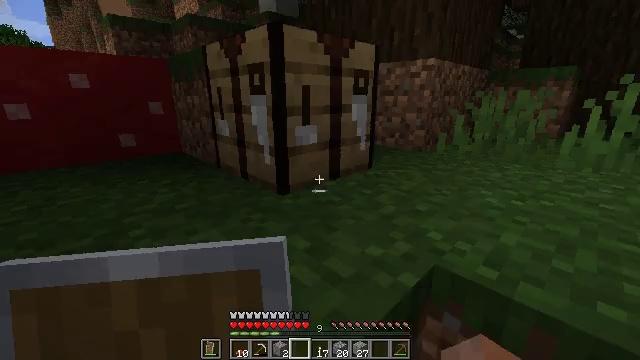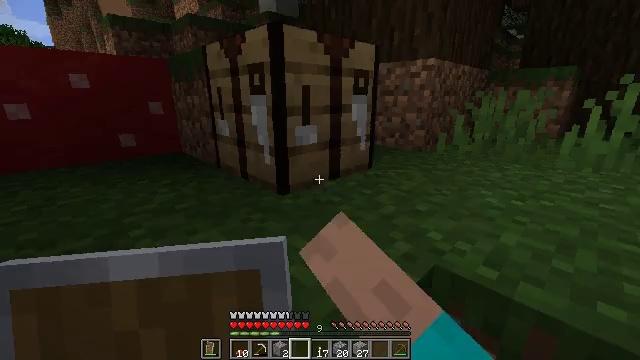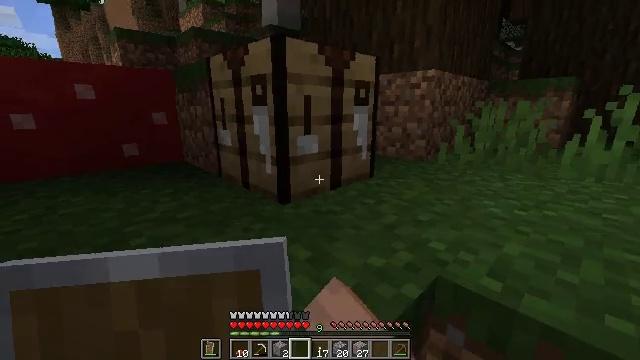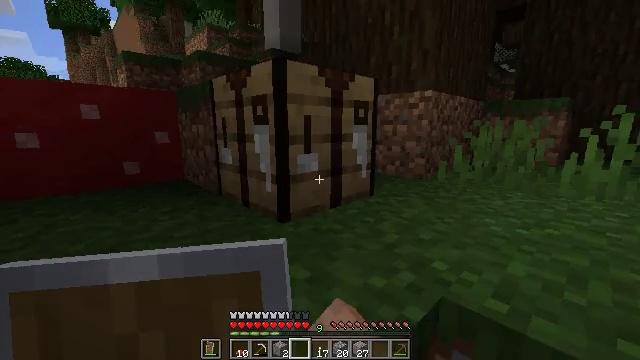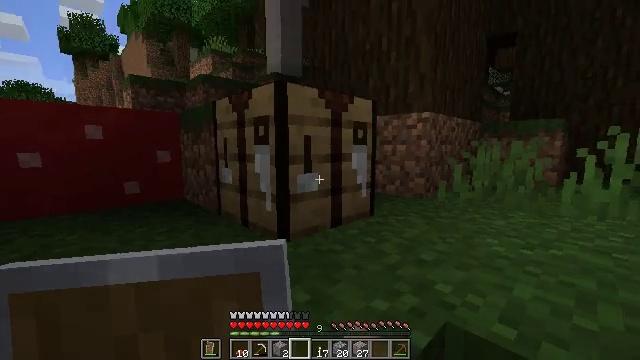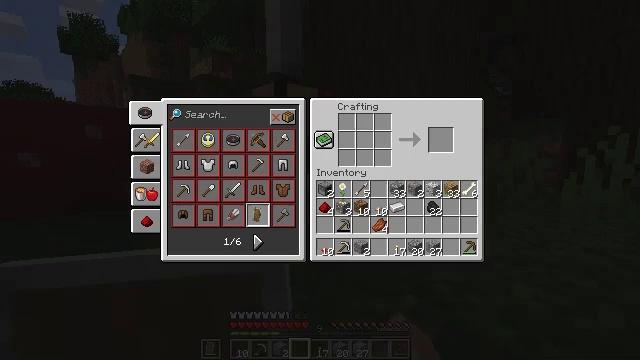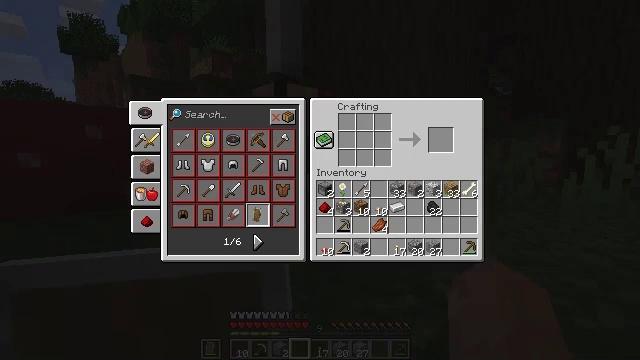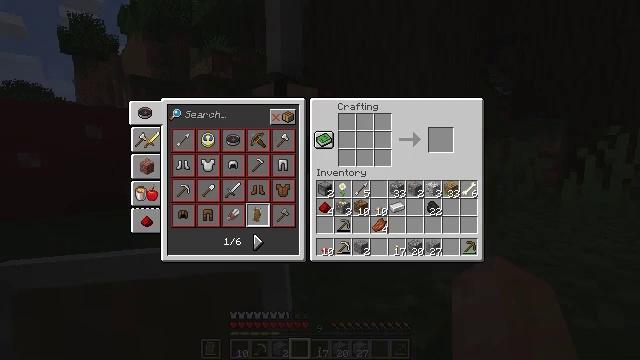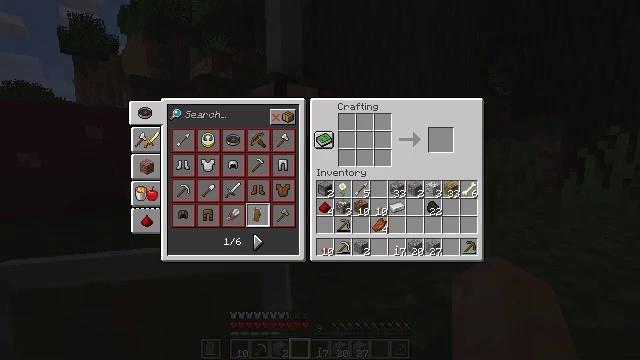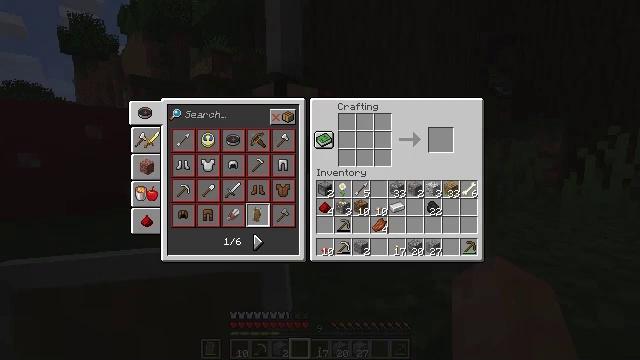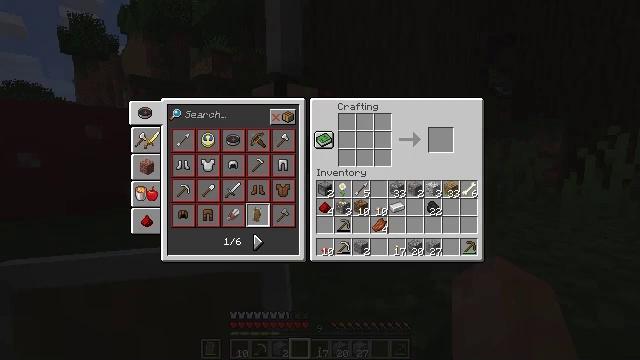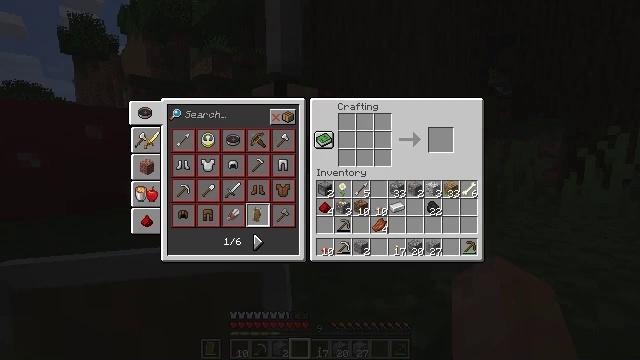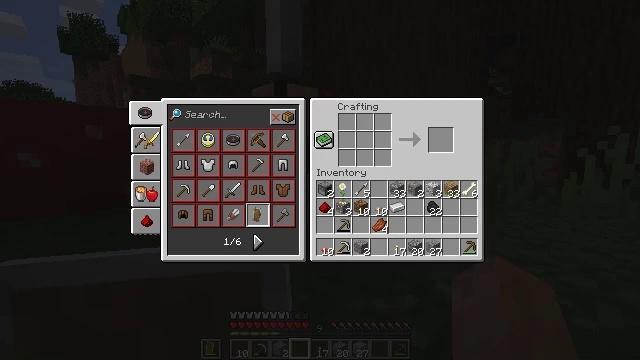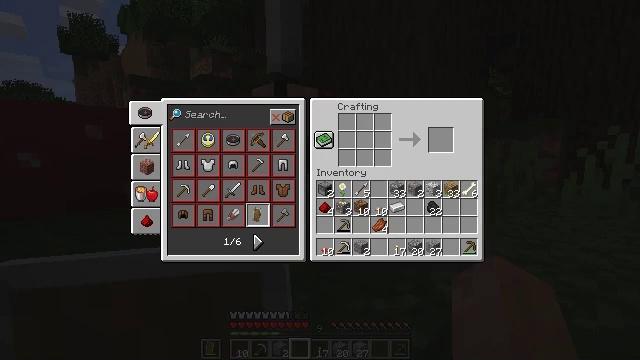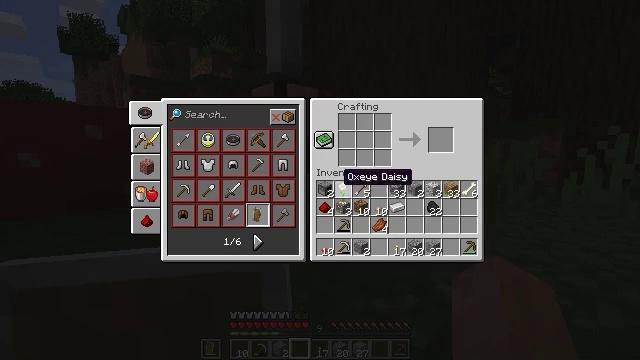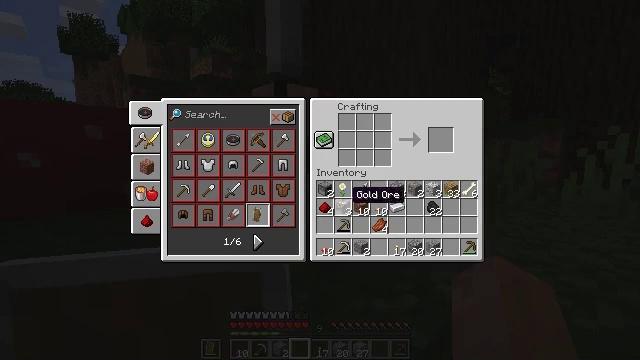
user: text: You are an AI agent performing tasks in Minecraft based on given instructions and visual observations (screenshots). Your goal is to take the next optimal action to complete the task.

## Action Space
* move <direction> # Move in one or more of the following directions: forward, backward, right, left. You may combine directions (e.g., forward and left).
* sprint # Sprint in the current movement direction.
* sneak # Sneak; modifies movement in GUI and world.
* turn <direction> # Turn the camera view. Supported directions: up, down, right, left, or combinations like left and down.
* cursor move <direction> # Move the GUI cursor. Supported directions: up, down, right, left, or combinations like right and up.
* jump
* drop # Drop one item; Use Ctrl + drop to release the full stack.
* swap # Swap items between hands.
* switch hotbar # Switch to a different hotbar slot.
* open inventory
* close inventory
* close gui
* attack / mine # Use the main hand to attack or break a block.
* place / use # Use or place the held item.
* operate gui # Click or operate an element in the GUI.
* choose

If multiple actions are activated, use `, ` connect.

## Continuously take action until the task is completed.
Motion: motion action
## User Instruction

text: Combine materials to craft a bowl.
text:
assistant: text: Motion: use / place
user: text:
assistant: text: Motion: turn up, use / place
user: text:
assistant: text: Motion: turn up
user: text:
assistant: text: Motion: turn up
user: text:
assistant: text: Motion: cursor move up, open gui
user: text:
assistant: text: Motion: no_op
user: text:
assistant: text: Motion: no_op
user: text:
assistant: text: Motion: no_op
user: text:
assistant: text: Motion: no_op
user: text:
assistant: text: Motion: no_op
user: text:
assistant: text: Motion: no_op
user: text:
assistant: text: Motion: no_op
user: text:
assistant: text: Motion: no_op
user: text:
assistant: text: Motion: cursor move right and down
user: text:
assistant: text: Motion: cursor move right and down
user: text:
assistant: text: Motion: cursor move right and down
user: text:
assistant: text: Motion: cursor move right
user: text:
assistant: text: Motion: no_op
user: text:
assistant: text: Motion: cursor move right
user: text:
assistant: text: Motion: cursor move right and up
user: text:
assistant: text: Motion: cursor move up
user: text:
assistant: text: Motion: cursor move right and up
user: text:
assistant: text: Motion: cursor move right
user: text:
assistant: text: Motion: no_op
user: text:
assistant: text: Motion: cursor move right and down
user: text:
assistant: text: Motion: cursor move right and down
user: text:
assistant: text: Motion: no_op
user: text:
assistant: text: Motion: no_op
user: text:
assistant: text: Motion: no_op
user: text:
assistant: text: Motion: no_op